Question: I'm trying to configure a UIPageViewController SPECIFICALLY from storyboard:

'TutorialPageViewController.h'
'''
#import <UIKit/UIKit.h>
@interface TutorialPageViewController : UIPageViewController <UIPageViewControllerDelegate, UIPageViewControllerDataSource>
@end
'''
'TutorialPageViewController.m'
'''
#import "TutorialPageViewController.h"
@interface TutorialPageViewController ()
@property (assign, nonatomic) NSInteger index;
@end
@implementation TutorialPageViewController
{
NSArray *myViewControllers;
}
- (id)initWithNibName:(NSString *)nibNameOrNil bundle:(NSBundle *)nibBundleOrNil
{
self = [super initWithNibName:nibNameOrNil bundle:nibBundleOrNil];
if (self) {
// Custom initialization
}
return self;
}
- (void)viewDidLoad
{
[super viewDidLoad];
// Do any additional setup after loading the view.
self.delegate = self;
self.dataSource = self;
[self didMoveToParentViewController:self];
UIStoryboard *tutorialStoryboard = [UIStoryboard storyboardWithName:@"TutorialStoryboard" bundle:[NSBundle mainBundle]];
UIViewController *tuto1 = [tutorialStoryboard instantiateViewControllerWithIdentifier:@"TutorialPageViewController_1"];
UIViewController *tuto2 = [tutorialStoryboard instantiateViewControllerWithIdentifier:@"TutorialPageViewController_2"];
myViewControllers = @[tuto1, tuto2, tuto1, tuto2];
self.index = 0;
[self setViewControllers:@[tuto1] direction:UIPageViewControllerNavigationDirectionForward animated:NO completion:nil];
}
- (UIViewController *)viewControllerAtIndex:(NSUInteger)index {
return myViewControllers[index];
}
- (UIViewController *)pageViewController:(UIPageViewController *)pageViewController viewControllerBeforeViewController:(UIViewController *)viewController {
NSUInteger index = self.index;
if (index == 0) { return nil; }
// Decrease the index by 1 to return
index--;
return [self viewControllerAtIndex:index];
}
- (UIViewController *)pageViewController:(UIPageViewController *)pageViewController viewControllerAfterViewController:(UIViewController *)viewController {
NSUInteger index = self.index;
index++;
if (index > [myViewControllers count]) { return nil; }
return [self viewControllerAtIndex:index];
}
- (NSInteger)presentationCountForPageViewController:(UIPageViewController *)pageViewController {
// The number of items reflected in the page indicator.
return [myViewControllers count];
}
- (NSInteger)presentationIndexForPageViewController:(UIPageViewController *)pageViewController {
// The selected item reflected in the page indicator.
return 0;
}
@end
'''
## Problem is...
- - -
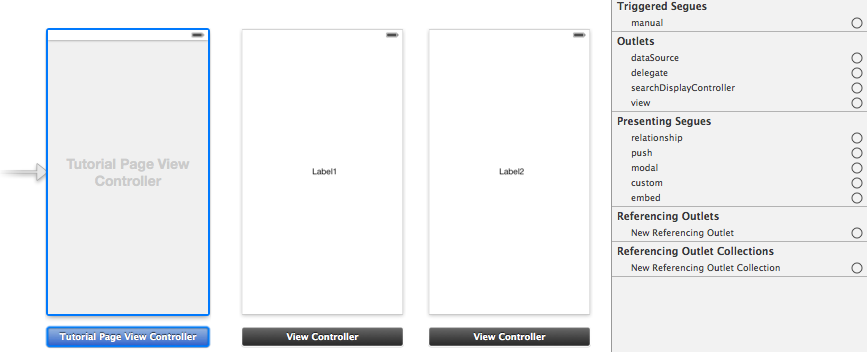
Answer: # 2020. Swift updated.
# 2017 answer...
Nowadays it is dead easy to do this .
These sort of "swiping full-screen tutorials" were popular as app "intros" for awhile, so I called the class below 'IntroPages'.
Step 1, make a that is a UIPageViewController.
If new to iOS, here is a <URL>.
( Note: if you don't know how to "change" the container view to a UIPageViewController, scroll down to the section on that tutorial!
<URL>
You can make the container . As with any container view, it can be full-screen or a small part of the screen - whatever you want.
Step 2,
Make four straightforward, ordinary, view controllers which can be - images, text, tables, anything at all. (Purple in the example.)

Note that they simply , do not link them to anything.
Step 3, you must of those four pages. "id1", "id2", "id3", "id4" is fine.

Step 4, copy and paste! Here's the class IntroPages,
'''
import UIKit
class IntroPages: UIPageViewController, UIPageViewControllerDataSource, UIPageViewControllerDelegate {
var pages = [UIViewController]()
override func viewDidLoad() {
super.viewDidLoad()
self.delegate = self
self.dataSource = self
let p1: UIViewController! = storyboard?.instantiateViewController(withIdentifier: "id1")
let p2: UIViewController! = storyboard?.instantiateViewController(withIdentifier: "id2")
let p3: UIViewController! = storyboard?.instantiateViewController(withIdentifier: "id3")
// etc ...
pages.append(p1)
pages.append(p2)
pages.append(p3)
// etc ...
setViewControllers([p1], direction: UIPageViewController.NavigationDirection.forward, animated: false, completion: nil)
}
func pageViewController(_ pageViewController: UIPageViewController, viewControllerBefore viewController: UIViewController)-> UIViewController? {
let cur = pages.firstIndex(of: viewController)!
// if you prefer to NOT scroll circularly, simply add here:
// if cur == 0 { return nil }
var prev = (cur - 1) % pages.count
if prev < 0 {
prev = pages.count - 1
}
return pages[prev]
}
func pageViewController(_ pageViewController: UIPageViewController, viewControllerAfter viewController: UIViewController)-> UIViewController? {
let cur = pages.firstIndex(of: viewController)!
// if you prefer to NOT scroll circularly, simply add here:
// if cur == (pages.count - 1) { return nil }
let nxt = abs((cur + 1) % pages.count)
return pages[nxt]
}
func presentationIndex(for pageViewController: UIPageViewController)-> Int {
return pages.count
}
}
'''
(Look at the comments - there is code for either or paging as you prefer.)
On the storyboard look at the UIPageViewController. Set the class to be 'IntroPages'.
That's all there is to it - you're done.
You simply set the transition style on the storyboard,
<URL>
it is very likely you want "Scroll", not the other one.
You're done! And now ...
---
# Introduction to adding UIPageControl ...
You add the 'UIPageControl' in the highest-level wrapper class, "Intro" in the above image example.
(So, surprisingly in the page view controller, not in "IntroPages".)
Thus, on the storyboard, very simply drag a 'UIPageControl' on to "Intro".
Note! Bizarrely, in storyboards, .
When you drag a page control on to a view controller, it just sits in a fixed place. This is completely bizarre but that's how it is. Don't waste time trying to move it :)
From Intro, you will need to access the page view controller (IntroPages) in the usual way:
'''
class Intro: UIViewController {
@IBOutlet var pageControl: UIPageControl!
var pageViewController: IntroPages!
override func prepare(for segue: UIStoryboardSegue, sender: Any?) {
if segue.identifier == "segueIntroPages" {
// if new to container views, identifier explained here:
// https://stackoverflow.com/a/234<PHONE>
pageViewController = (segue.destination as! IntroPages)
}
}
override func viewDidLoad() {
super.viewDidLoad()
view.bringSubviewToFront(pageControl)
pageControl.currentPage = 0
}
'''
Note this key line:
'''
view.bringSubviewToFront(pageControl)
'''
Add this function
'''
@IBAction func userDidChangePageControl(_ sender: UIPageControl) {}
'''
and then in storyboard click on the page control and drag to that function.
The of the function is
'''
@IBAction func userDidChangePageControl(_ sender: UIPageControl) {
pageViewController.setViewControllers(
[pageViewController.pages[newIndex]],
direction: (pageViewController.currentIndex < newIndex)
? .forward : .reverse,
animated: true, completion: nil)
}
'''
see <URL> for a fuller investigation of that.
in IntroPages add the property...
'''
var currentIndex: Int {
if let visibleViewController = viewControllers?.first,
let ci = pages.firstIndex(of: visibleViewController) {
return ci
}
else {
return 0
}
}
'''
in IntroPages also add the following, so that, when the user swipes the screen the UIPageControl knows what to do:
'''
func pageViewController(_ pageViewController: UIPageViewController,
didFinishAnimating finished: Bool,
previousViewControllers: [UIViewController],
transitionCompleted completed: Bool) {
(parent as? Intro)?.pageControl.currentPage = currentIndex
}
'''
in IntroPages also add the following due to an Apple bug / unusual behavior:
'''
override func viewDidLayoutSubviews() {
super.viewDidLayoutSubviews()
let subViews = view.subviews
var scrollView: UIScrollView? = nil
var pageControl: UIPageControl? = nil
// maintain this code order...
for view in subViews {
if view.isKind(of: UIScrollView.self) {
scrollView = view as? UIScrollView
}
else if view.isKind(of: UIPageControl.self) {
pageControl = view as? UIPageControl
}
}
// maintain this code order...
if (scrollView != nil && pageControl != nil) {
scrollView?.frame = view.bounds
if let pageControl = pageControl {
view.bringSubviewToFront(pageControl) }
}
}
'''
You're on the way.